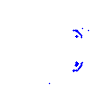
Particle: electron